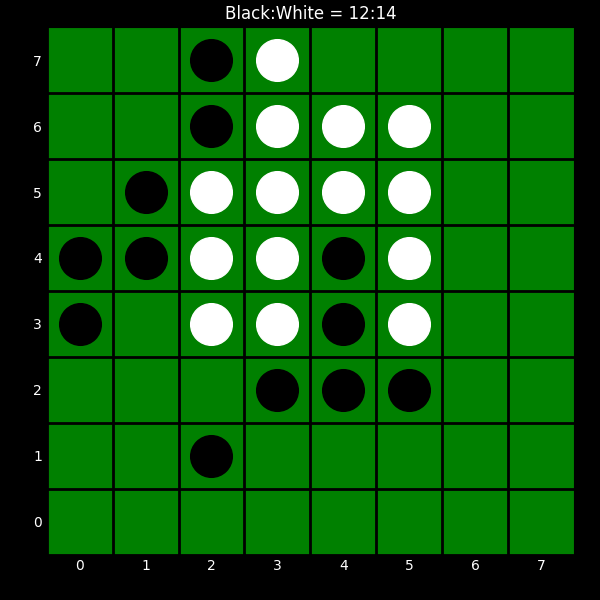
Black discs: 12
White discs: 14